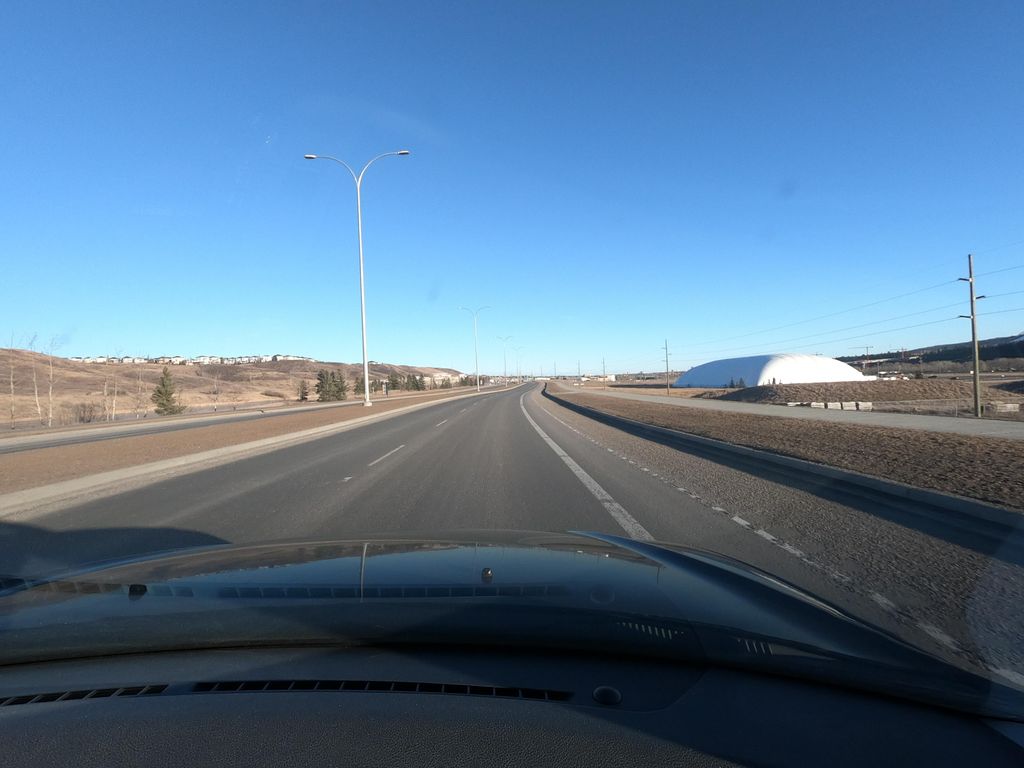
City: calgary